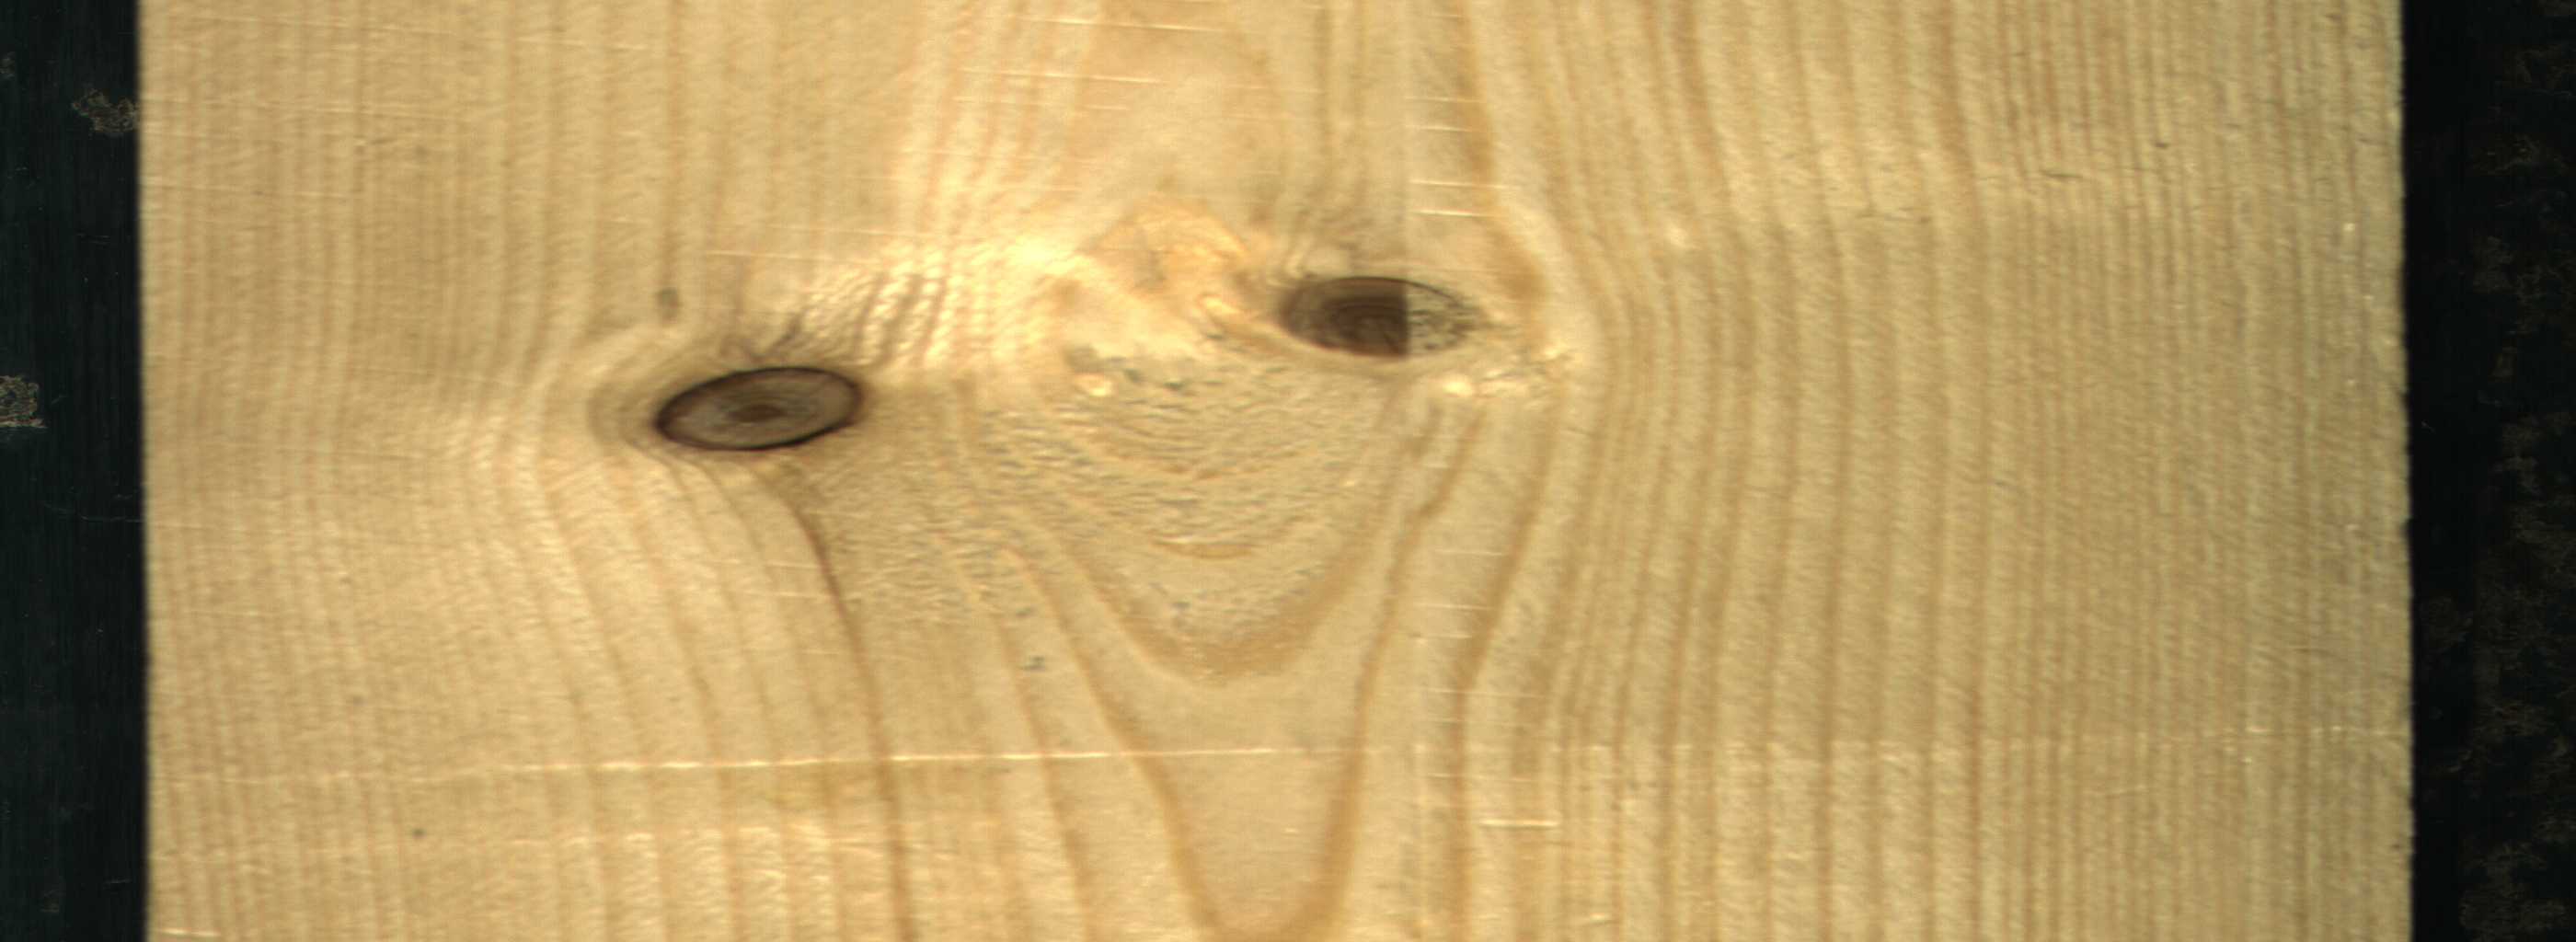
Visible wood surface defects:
Dead_Knot
Live_Knot